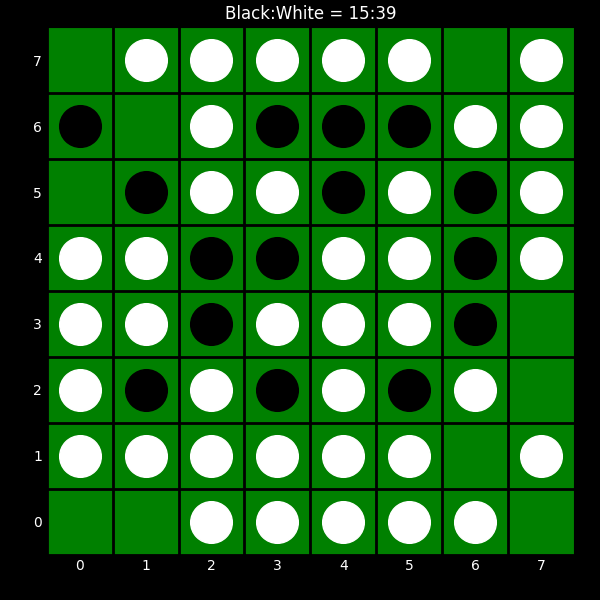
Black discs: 15
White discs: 39